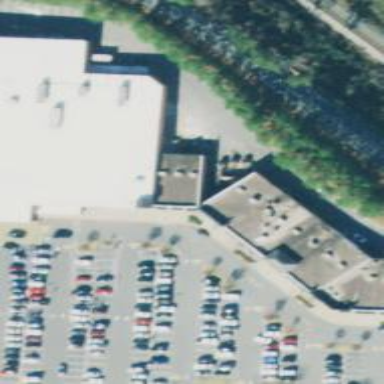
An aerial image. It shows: Post office.